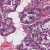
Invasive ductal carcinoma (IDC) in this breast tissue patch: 0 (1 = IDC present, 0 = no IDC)